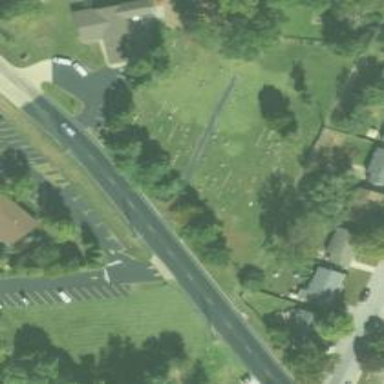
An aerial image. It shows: Cemetery.